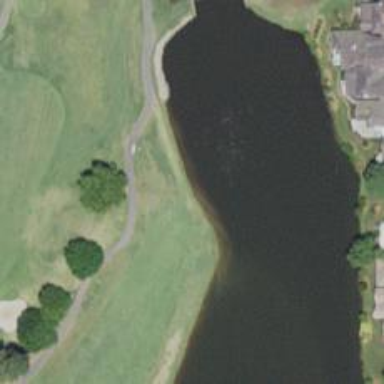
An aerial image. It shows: View of golf hole.